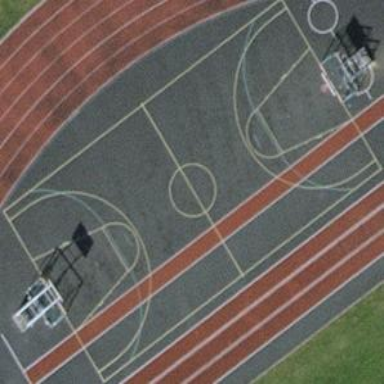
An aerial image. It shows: Basketball court located in leisure land pitch.